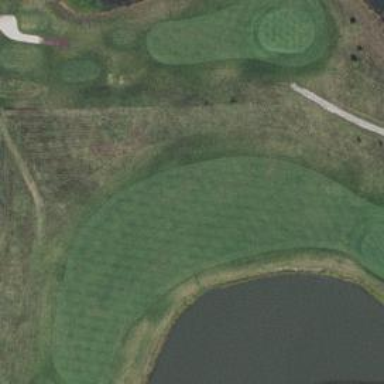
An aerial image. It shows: Golf hole.